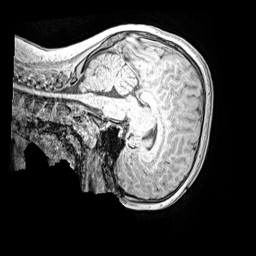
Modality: MP2RAGE
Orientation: sagittal
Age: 10
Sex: male
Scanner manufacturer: siemens
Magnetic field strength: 3 T
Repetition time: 4 s
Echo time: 0.00299 s